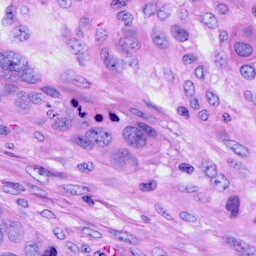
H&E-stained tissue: Ovarian